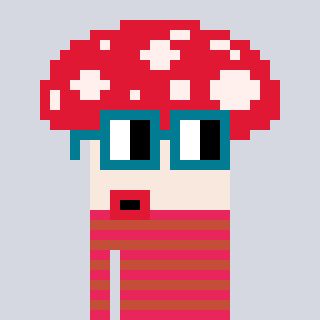
a pixel art character with square dark green glasses, a mushroom-shaped head and a rust-colored body on a cool background